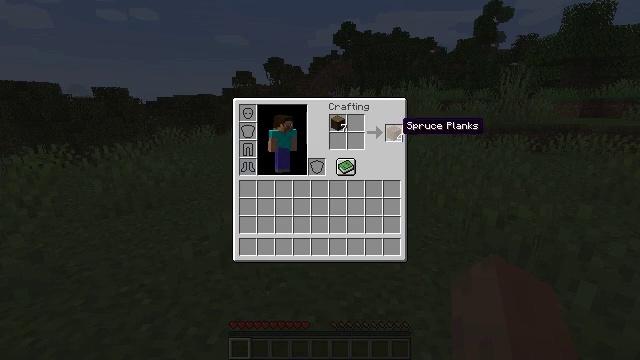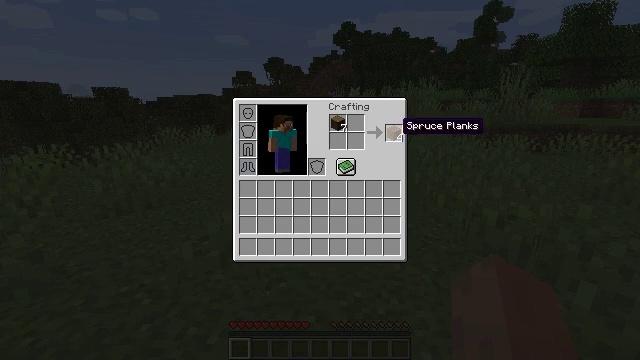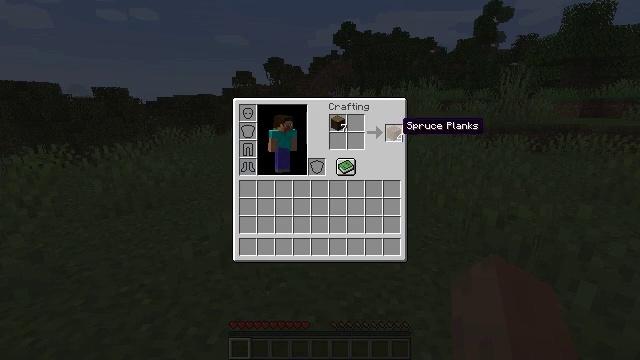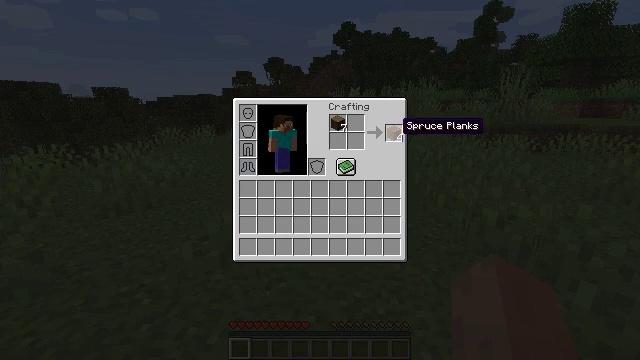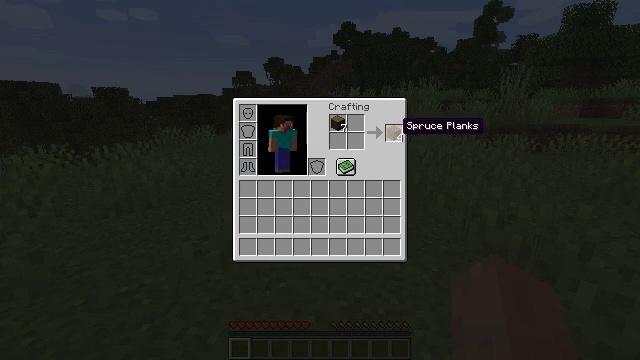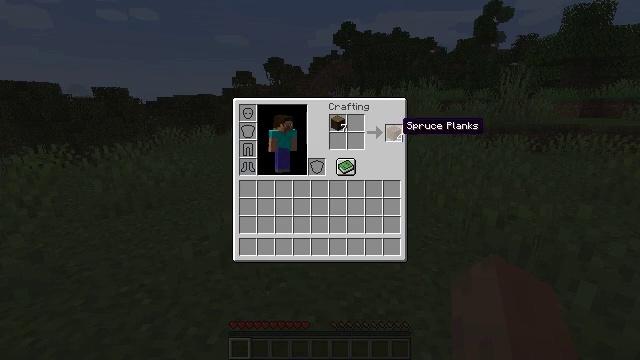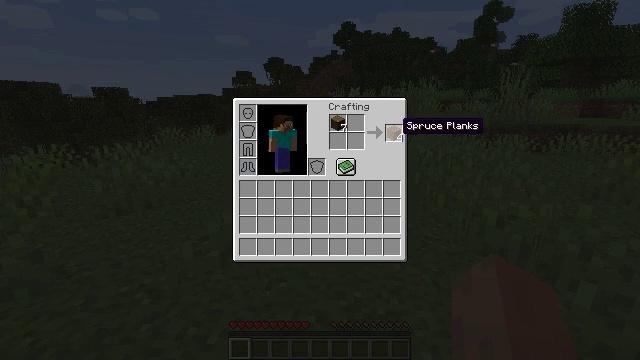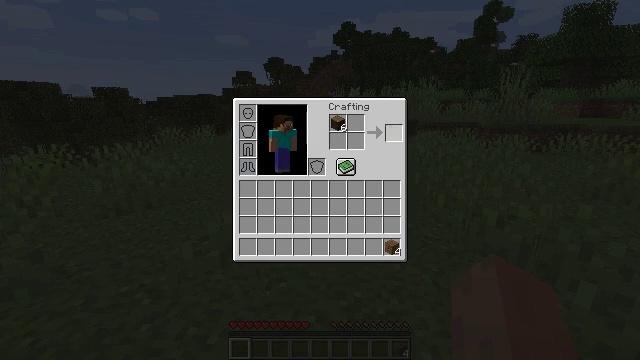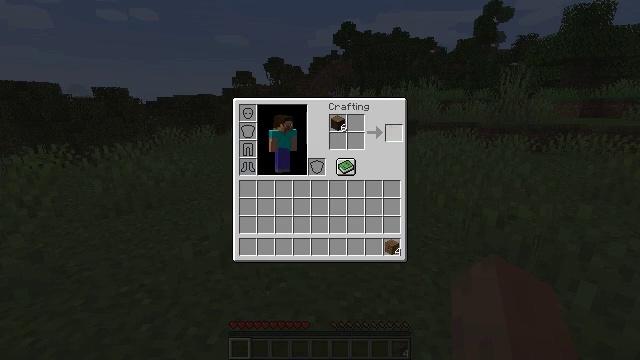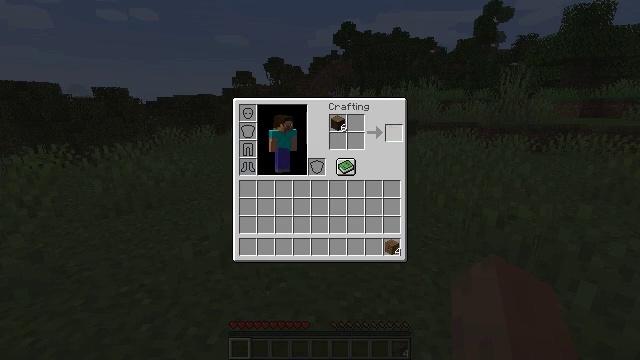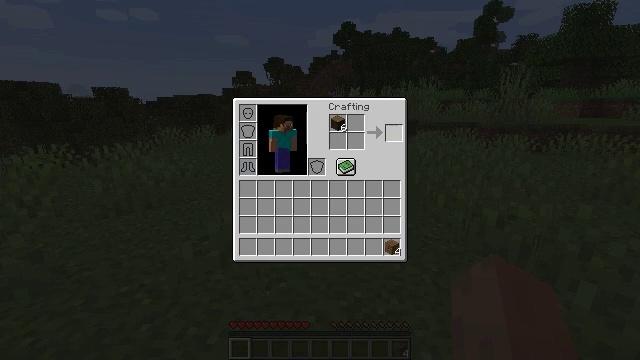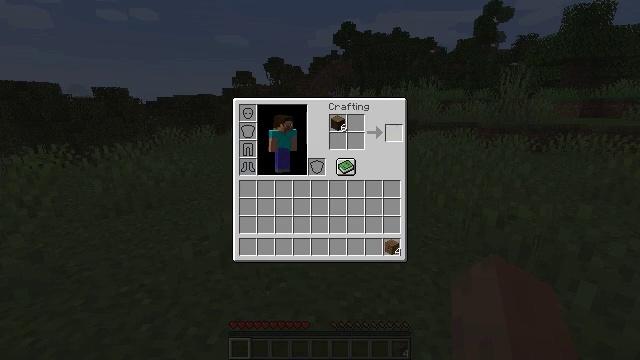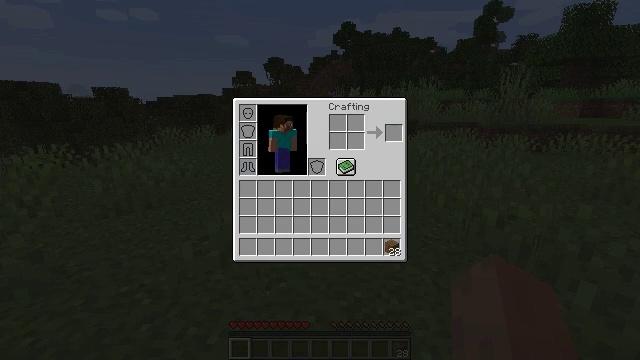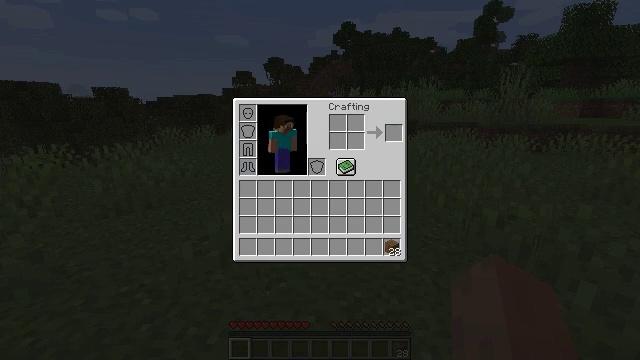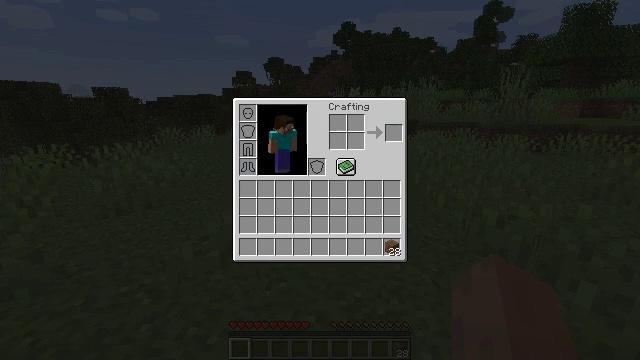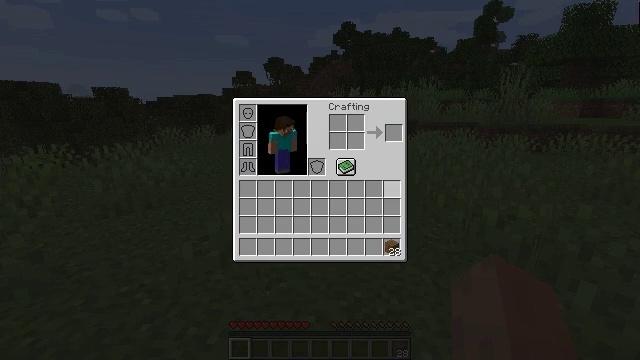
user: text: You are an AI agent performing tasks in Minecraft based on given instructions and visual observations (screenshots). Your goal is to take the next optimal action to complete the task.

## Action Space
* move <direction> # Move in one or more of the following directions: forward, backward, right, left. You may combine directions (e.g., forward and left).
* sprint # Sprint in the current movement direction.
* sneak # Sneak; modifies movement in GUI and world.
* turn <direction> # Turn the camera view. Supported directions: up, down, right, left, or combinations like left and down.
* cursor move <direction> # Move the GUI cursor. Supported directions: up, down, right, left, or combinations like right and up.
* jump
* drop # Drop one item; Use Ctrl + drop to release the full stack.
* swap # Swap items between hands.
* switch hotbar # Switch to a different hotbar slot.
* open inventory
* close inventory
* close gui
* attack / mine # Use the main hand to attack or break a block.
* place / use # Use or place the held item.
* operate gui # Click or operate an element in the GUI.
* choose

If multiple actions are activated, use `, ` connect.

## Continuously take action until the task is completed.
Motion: motion action
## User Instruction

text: Make a crafting table using wooden planks.
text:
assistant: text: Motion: sneak
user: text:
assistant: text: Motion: sneak
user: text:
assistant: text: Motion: sneak
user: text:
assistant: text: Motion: sneak
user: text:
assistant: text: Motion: sneak
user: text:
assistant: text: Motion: sneak
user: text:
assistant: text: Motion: sneak, attack / mine
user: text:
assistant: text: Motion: sneak, attack / mine
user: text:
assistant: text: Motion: sneak, attack / mine
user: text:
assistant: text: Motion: sneak
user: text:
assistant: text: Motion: sneak
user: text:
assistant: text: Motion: sneak
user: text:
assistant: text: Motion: sneak
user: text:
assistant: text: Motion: sneak, turn down
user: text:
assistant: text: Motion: sneak, turn down
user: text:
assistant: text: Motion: sneak, turn down
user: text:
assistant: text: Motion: sneak
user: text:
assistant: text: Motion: no_op
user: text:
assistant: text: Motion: no_op
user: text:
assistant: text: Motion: no_op
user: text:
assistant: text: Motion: no_op
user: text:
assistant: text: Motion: no_op
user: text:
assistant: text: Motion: no_op
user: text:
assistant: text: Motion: turn up
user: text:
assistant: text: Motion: turn up
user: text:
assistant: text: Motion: turn up
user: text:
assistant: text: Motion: no_op
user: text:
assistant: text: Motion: no_op
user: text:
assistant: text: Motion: no_op
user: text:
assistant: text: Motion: no_op